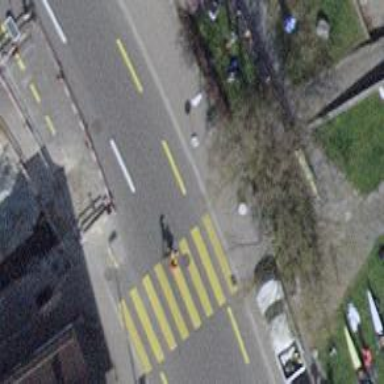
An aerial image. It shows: Kerb barrier.